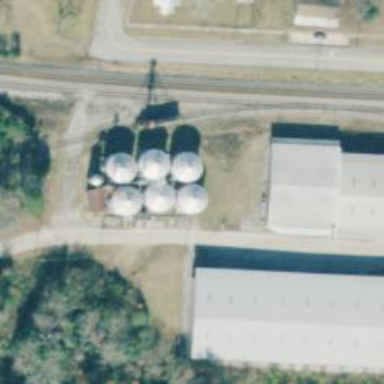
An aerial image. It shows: Silo.